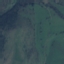
Land use / land cover class: Pasture